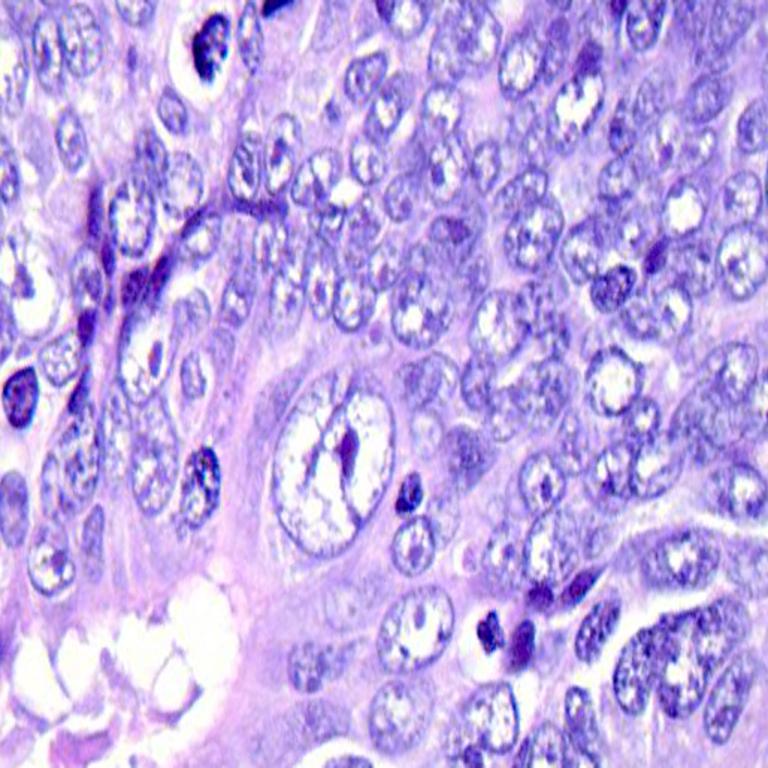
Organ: colon
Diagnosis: adenocarcinomas